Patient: sex M, age 53
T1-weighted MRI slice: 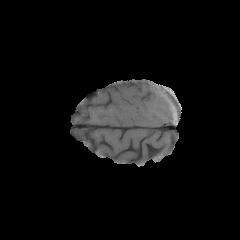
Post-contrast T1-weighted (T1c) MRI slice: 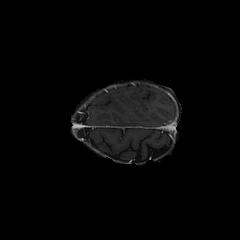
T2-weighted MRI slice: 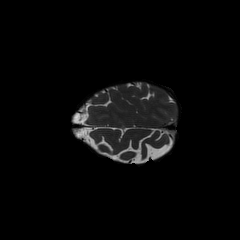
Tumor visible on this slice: no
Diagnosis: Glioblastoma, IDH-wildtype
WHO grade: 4